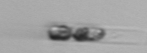
Label: Dactyliosolen_blavyanus